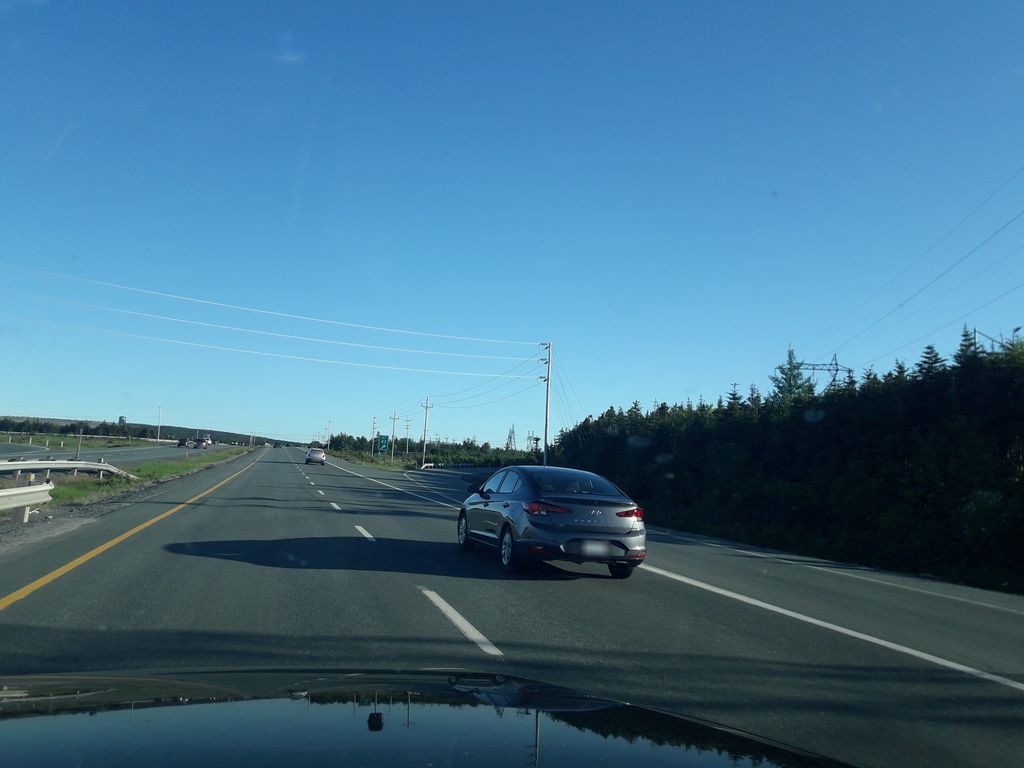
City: st_johns